Field crop: maize
Growth stage: 2
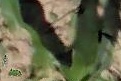
Species: maize